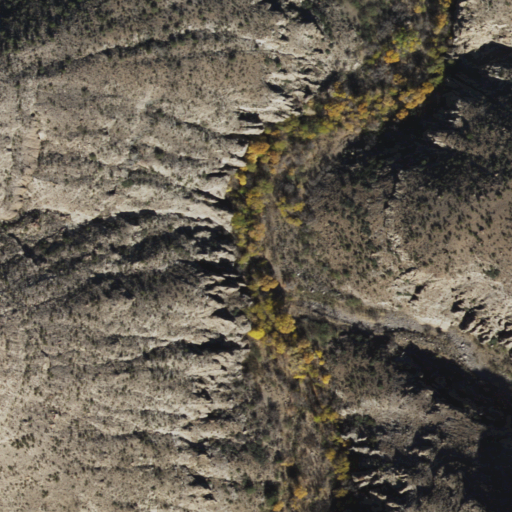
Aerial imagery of valley in Arizona named Dividing Canyon containing shrub and woody wetlands